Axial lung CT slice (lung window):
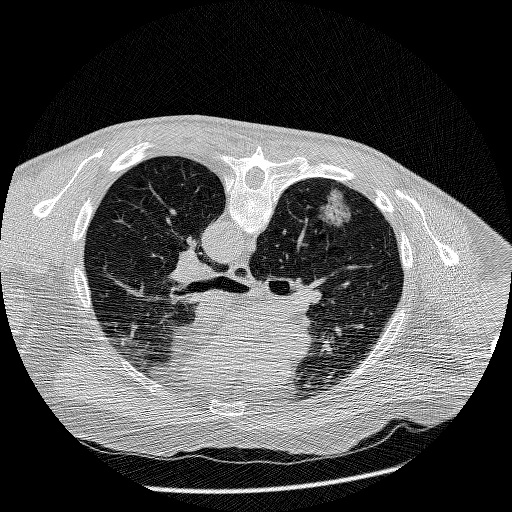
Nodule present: yes
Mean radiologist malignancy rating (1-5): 4.75